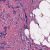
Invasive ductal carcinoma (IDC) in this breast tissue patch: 1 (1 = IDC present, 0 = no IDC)